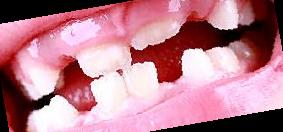
Condition: hypodontia